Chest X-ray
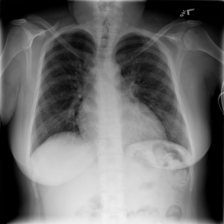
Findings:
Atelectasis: negative
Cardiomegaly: positive
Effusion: positive
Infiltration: negative
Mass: negative
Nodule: negative
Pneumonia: negative
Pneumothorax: negative
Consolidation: negative
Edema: negative
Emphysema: negative
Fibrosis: negative
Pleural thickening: negative
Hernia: negative